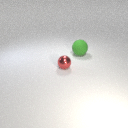
large green rubber sphere to the right of small red metal sphere